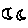
Label: moon